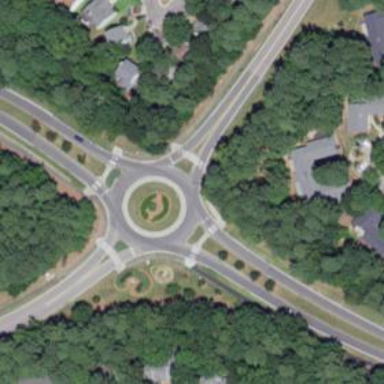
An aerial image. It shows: Tertiary road with asphalt surface leading to roundabout junction.